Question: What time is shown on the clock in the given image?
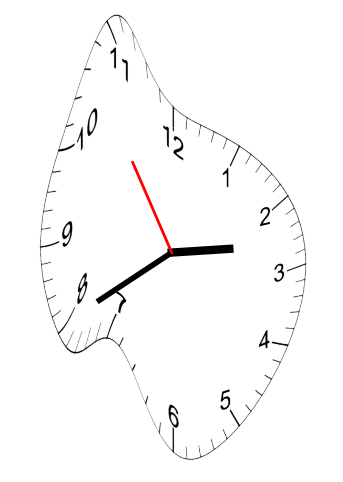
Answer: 02:39:54